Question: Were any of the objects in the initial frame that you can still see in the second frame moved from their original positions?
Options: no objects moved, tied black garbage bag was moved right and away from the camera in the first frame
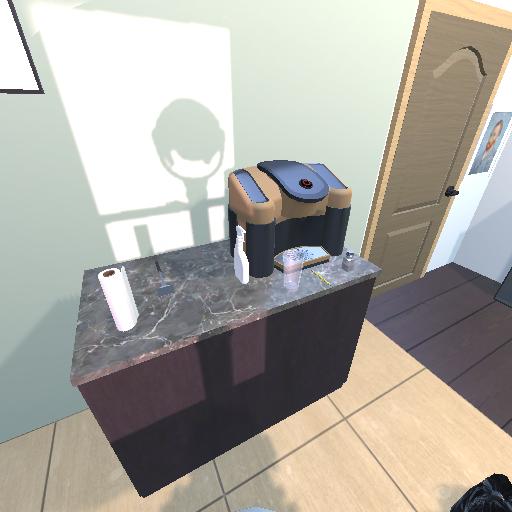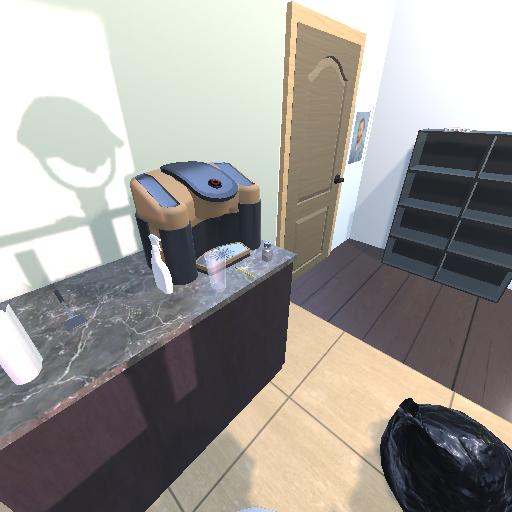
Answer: no objects moved